Question: I am trying to add a custom control as the titleView in a UINavigationBar. When I do so, despite setting the frame and the properties that would normally assume full width, I get this:

The bright blue can be ignored as it is where I am hiding my custom control. The issue is the narrow strips of navbar at the ends of the bar. How can I get rid of these so my customview will stretch 100%?
'''
CGRect frame = CGRectMake(self.view.bounds.origin.x, self.view.bounds.origin.y, self.view.width, kDefaultBarHeight);
UANavBarControlView *control = [[[UANavBarControlView alloc] initWithFrame:frame] autorelease];
control.autoresizingMask = UIViewAutoresizingFlexibleWidth;
self.navigationItem.titleView = control;
'''
PS - I know I can add the view by itself instead of being attached to a navigation bar and it would be very easy to position it myself. I have my reasons for needing it to be "on" the navigation bar, and those reasons are <URL>
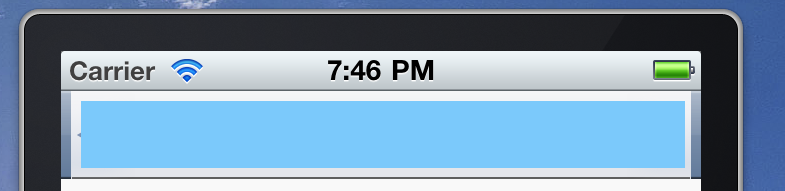
Answer: Setting the titleView of your view's navigationItem will never do the trick. Instead, you can add a subView to the navigation controller's navigationBar :
'''
UIView* ctrl = [[UIView alloc] initWithFrame:navController.navigationBar.bounds];
ctrl.backgroundColor = [UIColor yellowColor];
ctrl.autoresizingMask = UIViewAutoresizingFlexibleWidth;
[navController.navigationBar addSubview:ctrl];
'''